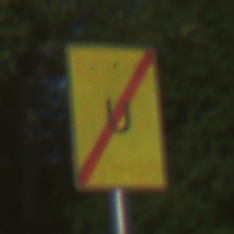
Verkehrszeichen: EndeUmleitung
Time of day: MorningAfternoon
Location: Outdoor (RoadRail)
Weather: Clear
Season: NotSpecified
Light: Natural